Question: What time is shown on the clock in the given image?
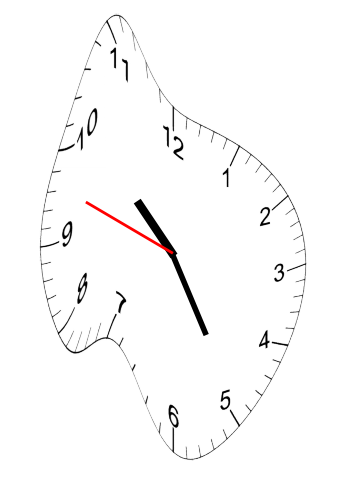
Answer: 10:24:48